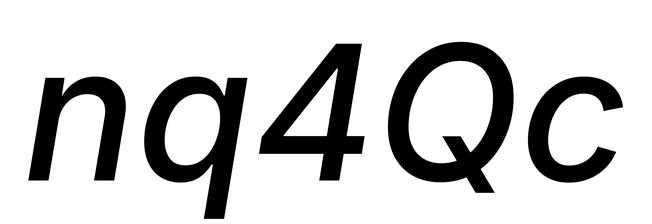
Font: Inter-Italic_Medium_Italic